Interaction volume radius: 10 \u00c5
Interaction volume height: 30 \u00c5
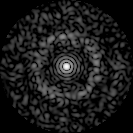
Disorder parameter: 0.8297